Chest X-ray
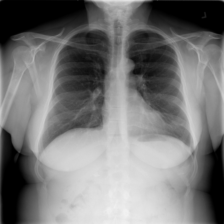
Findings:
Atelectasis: negative
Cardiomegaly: negative
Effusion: negative
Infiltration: negative
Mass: negative
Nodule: negative
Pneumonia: negative
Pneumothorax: negative
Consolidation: negative
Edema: negative
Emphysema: negative
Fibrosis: negative
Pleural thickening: negative
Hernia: negative